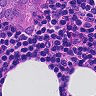
Metastatic tissue present: yes